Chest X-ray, PA view. Patient: 53 years old, sex F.
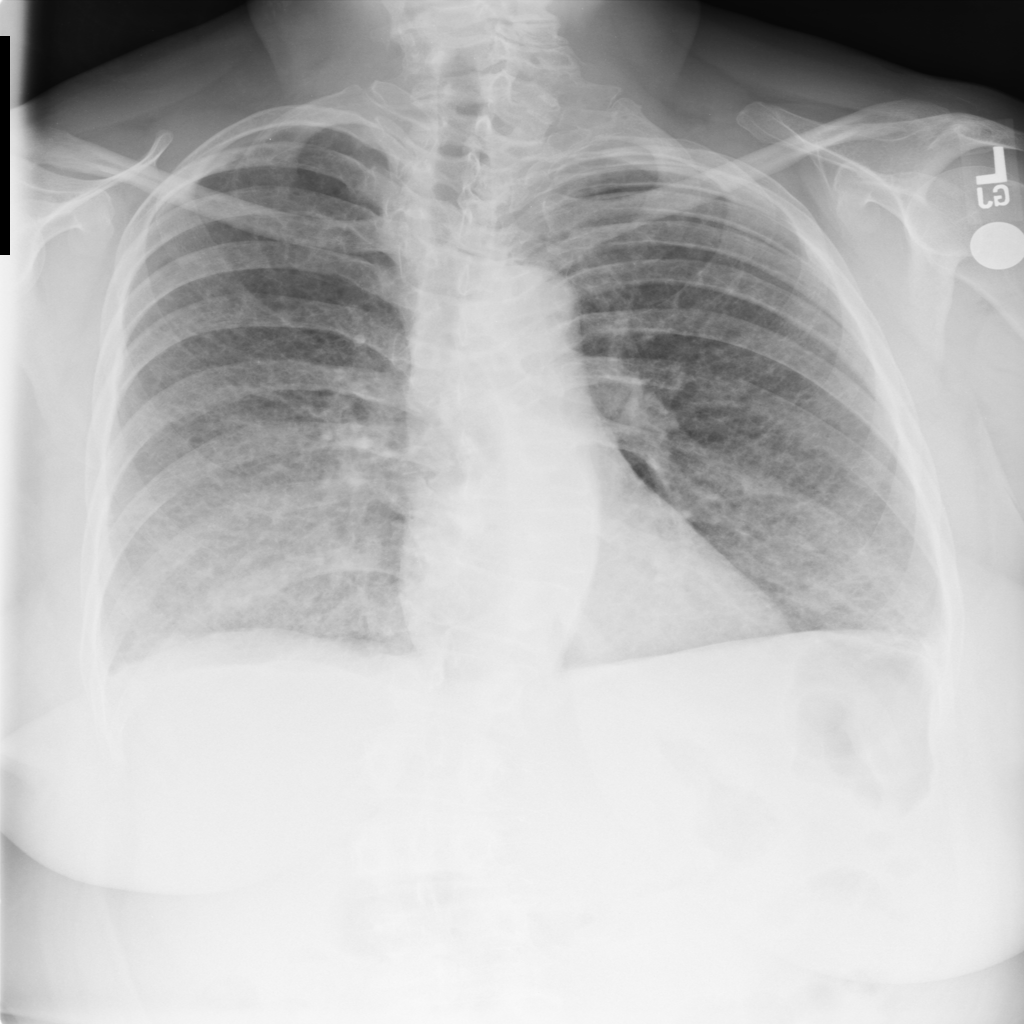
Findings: No Finding